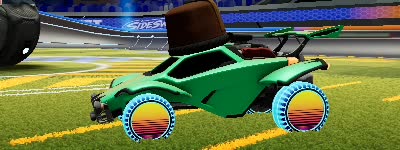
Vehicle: octane